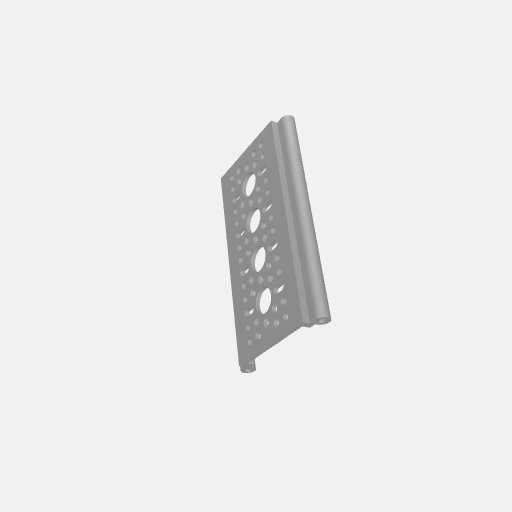
Part: RailChannel4H